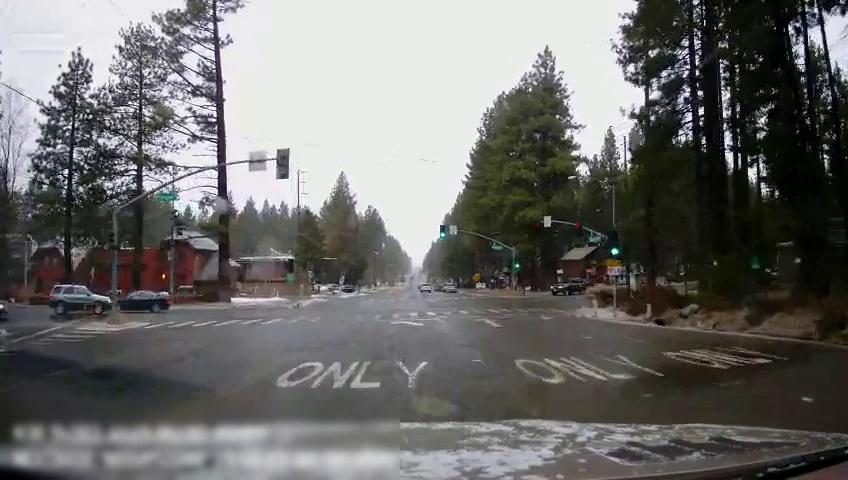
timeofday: Day
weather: Snowy
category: Drivable Space
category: Vehicles | Van
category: Vehicles | Car
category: Vehicles | Car
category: Vehicles | SUV
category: Traffic | Lights
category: Traffic | Signs
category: Traffic | Lights
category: Traffic | Signs
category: Traffic | Signs
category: Traffic | Lights
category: Traffic | Signs
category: Traffic | Signs
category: Traffic | Lights
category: Traffic | Lights
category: Traffic | Signs
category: Traffic | Lights